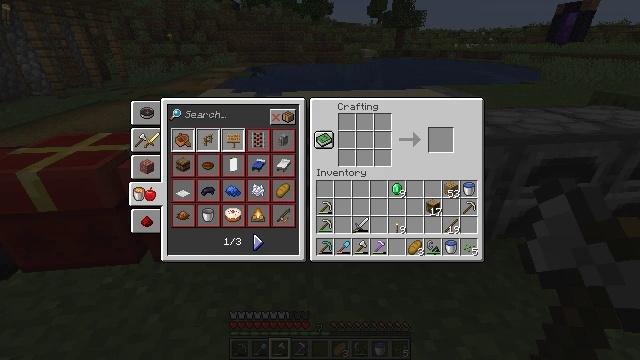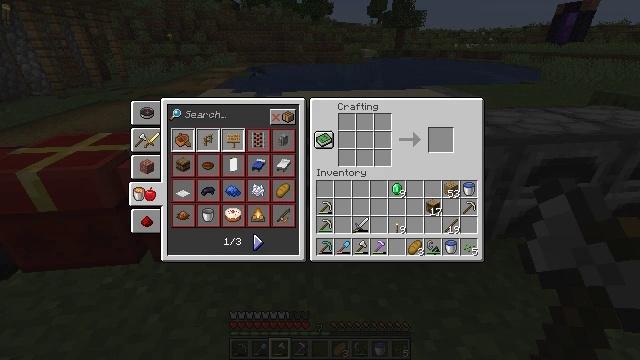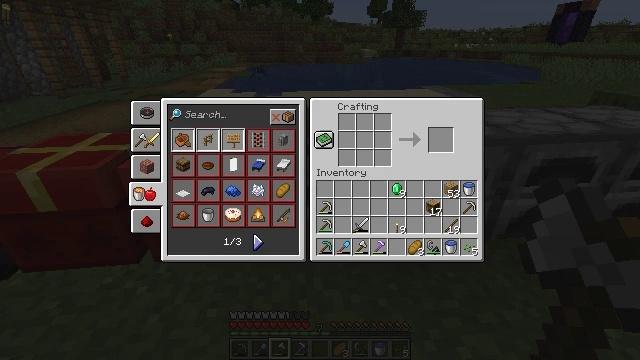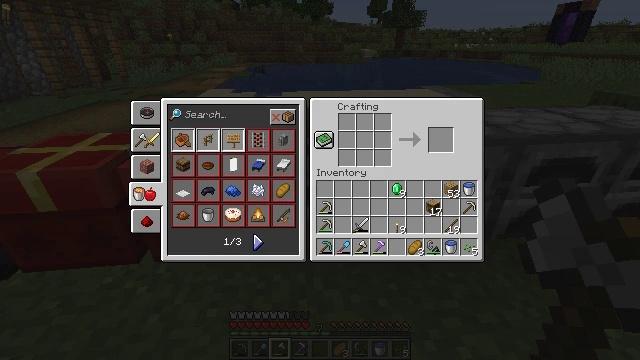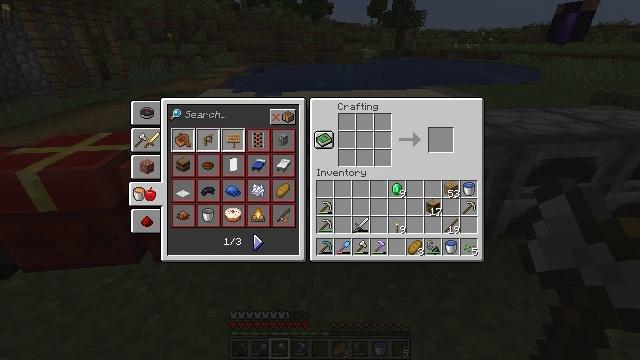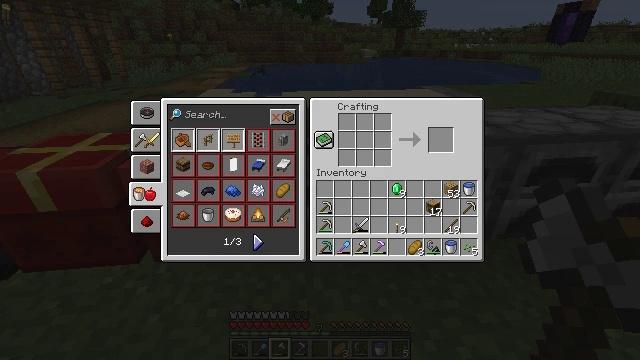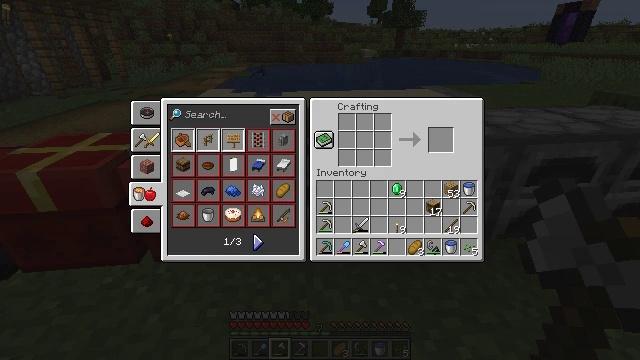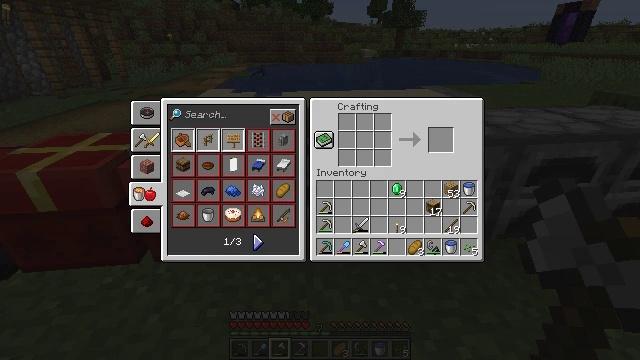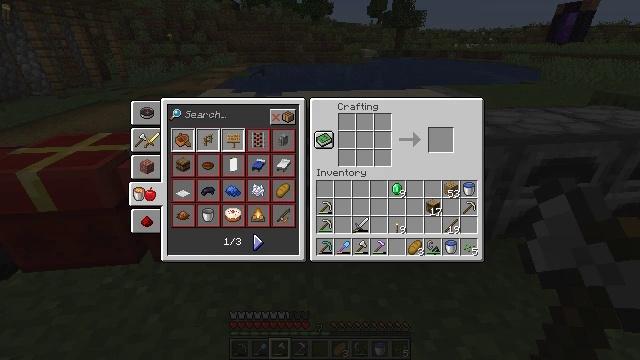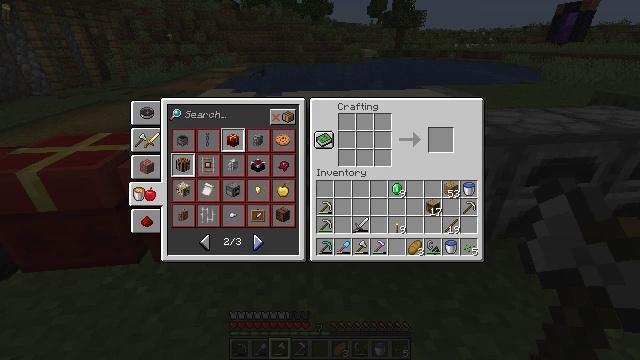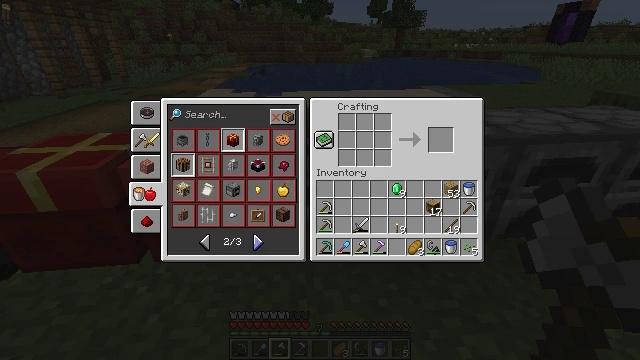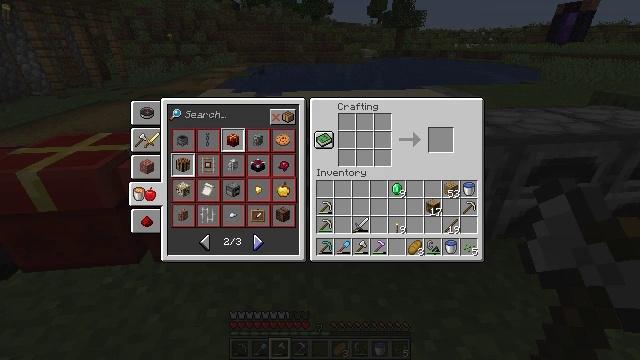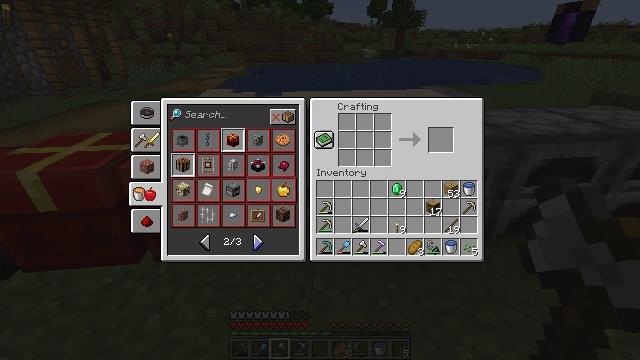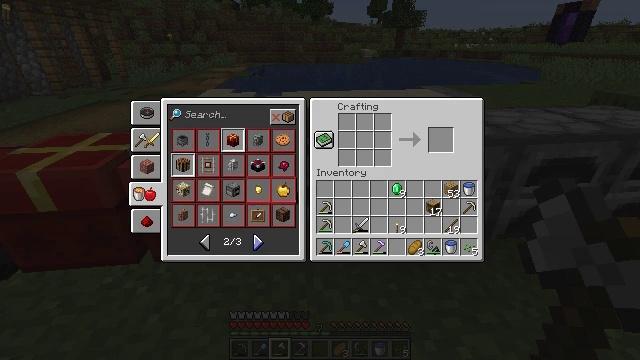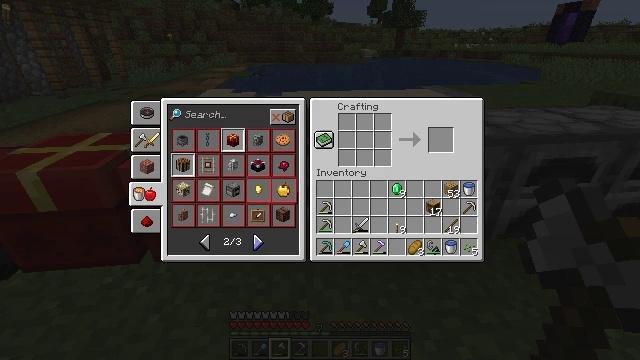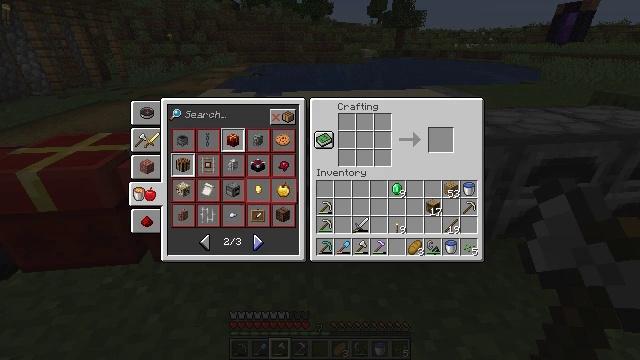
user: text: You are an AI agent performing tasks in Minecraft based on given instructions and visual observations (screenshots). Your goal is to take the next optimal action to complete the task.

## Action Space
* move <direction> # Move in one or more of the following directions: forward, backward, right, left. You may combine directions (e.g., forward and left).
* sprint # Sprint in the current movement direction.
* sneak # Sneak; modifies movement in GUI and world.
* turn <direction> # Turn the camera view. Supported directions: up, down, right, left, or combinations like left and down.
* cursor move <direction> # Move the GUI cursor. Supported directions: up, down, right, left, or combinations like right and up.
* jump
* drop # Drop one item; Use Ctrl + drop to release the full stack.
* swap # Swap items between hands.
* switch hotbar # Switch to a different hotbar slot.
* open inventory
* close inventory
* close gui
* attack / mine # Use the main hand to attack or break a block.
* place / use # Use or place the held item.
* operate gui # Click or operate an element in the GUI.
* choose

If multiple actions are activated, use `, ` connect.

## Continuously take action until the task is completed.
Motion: motion action
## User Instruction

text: Use a crafting table to make a smithing table.
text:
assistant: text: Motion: no_op
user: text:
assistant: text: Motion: no_op
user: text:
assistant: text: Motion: no_op
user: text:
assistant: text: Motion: no_op
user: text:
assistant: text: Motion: no_op
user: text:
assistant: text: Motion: no_op
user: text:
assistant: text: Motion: no_op
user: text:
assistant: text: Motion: no_op
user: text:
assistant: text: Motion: operate gui
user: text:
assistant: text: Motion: operate gui
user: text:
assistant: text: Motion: operate gui
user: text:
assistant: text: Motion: no_op
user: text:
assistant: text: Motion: no_op
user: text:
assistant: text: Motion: no_op
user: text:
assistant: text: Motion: no_op
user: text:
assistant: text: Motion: no_op
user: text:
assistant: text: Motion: no_op
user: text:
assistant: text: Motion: no_op
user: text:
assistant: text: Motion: no_op
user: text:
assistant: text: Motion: no_op
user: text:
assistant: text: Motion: no_op
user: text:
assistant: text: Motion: no_op
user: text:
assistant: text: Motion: no_op
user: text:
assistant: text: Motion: no_op
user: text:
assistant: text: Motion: no_op
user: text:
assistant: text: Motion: no_op
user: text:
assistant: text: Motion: no_op
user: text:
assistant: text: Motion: cursor move left and up
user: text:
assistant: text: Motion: cursor move left and up
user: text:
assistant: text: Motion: cursor move left and up